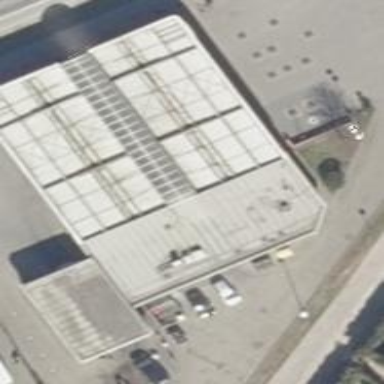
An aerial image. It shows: Fuel station.